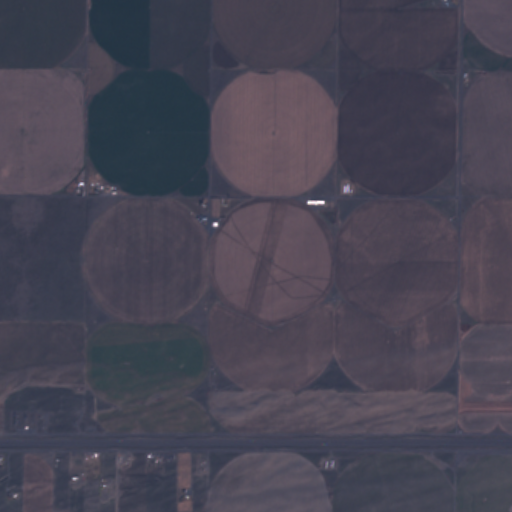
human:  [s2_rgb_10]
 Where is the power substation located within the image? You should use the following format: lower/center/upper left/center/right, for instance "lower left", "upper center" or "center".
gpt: The power substation is located in the lower left of the image.
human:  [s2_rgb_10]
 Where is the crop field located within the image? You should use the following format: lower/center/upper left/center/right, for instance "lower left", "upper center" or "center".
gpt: There is no crop field in the image.